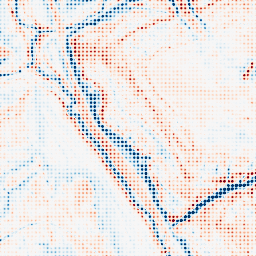
Category: edge_preserving
Decomposition family: anisotropic_diffusion
Decomposition parameters: iterations: 50
kappa: 30
gamma: 0.2
Upsampling method: sinc_hamming
Upsampling parameters: scale: 8
kernel_size: 4
Upsampling scale: 8